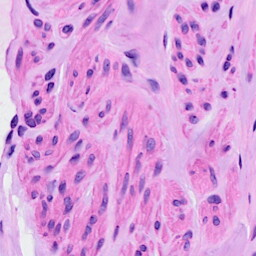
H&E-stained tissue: Ovarian